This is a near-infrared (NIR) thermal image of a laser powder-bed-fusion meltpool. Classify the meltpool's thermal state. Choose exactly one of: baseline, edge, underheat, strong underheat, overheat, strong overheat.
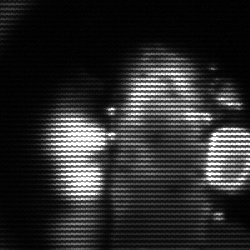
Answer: strong underheat